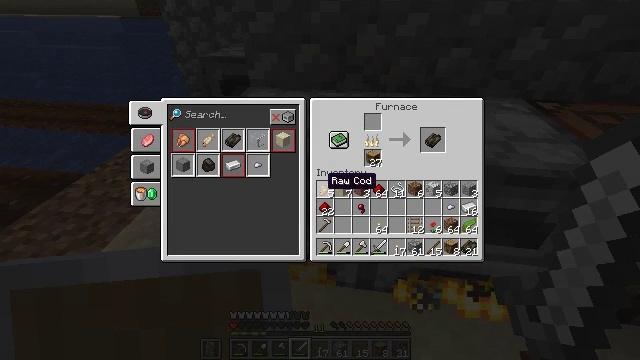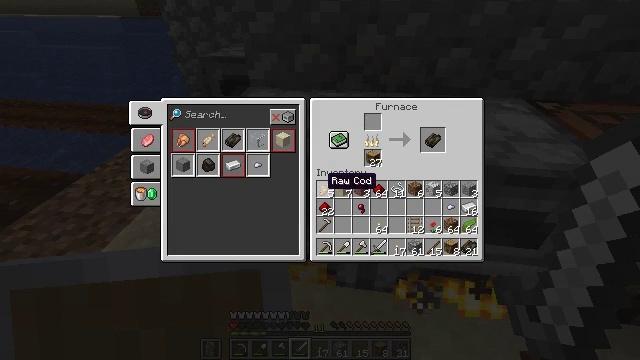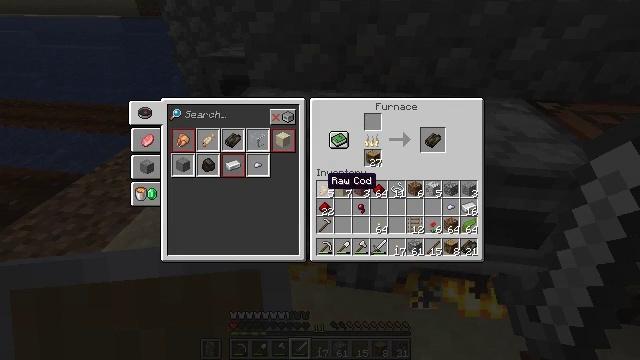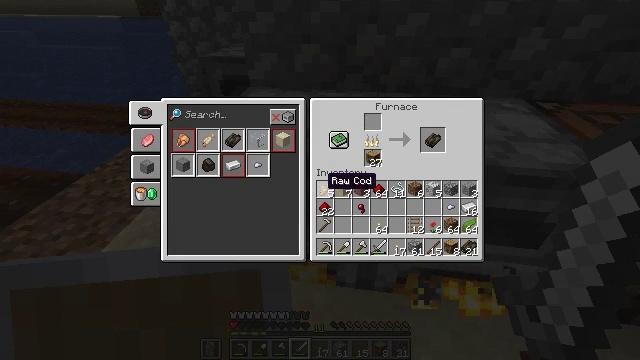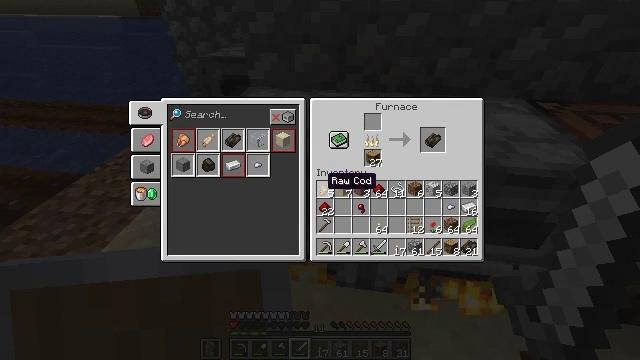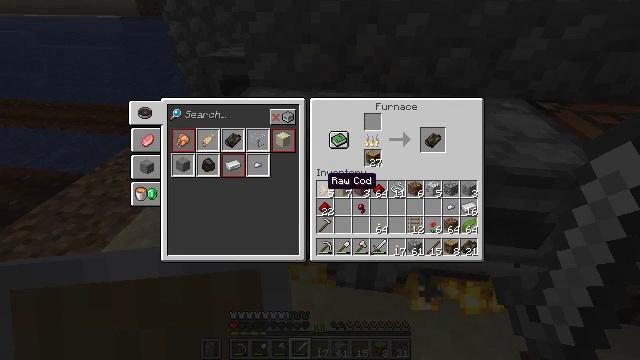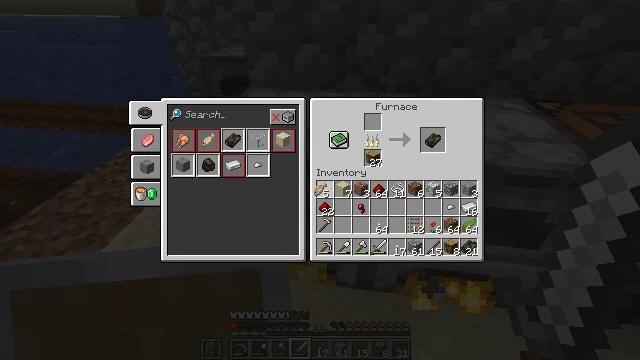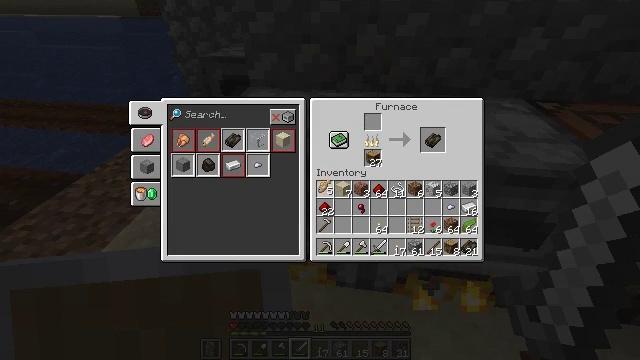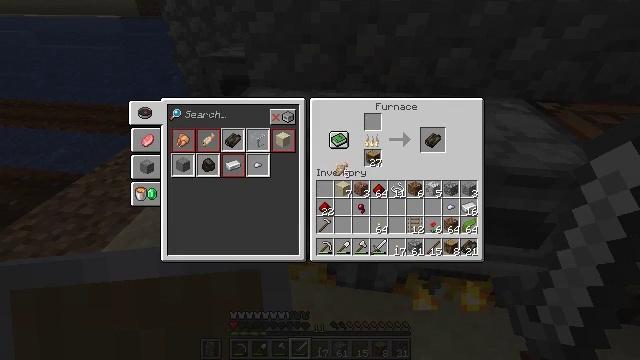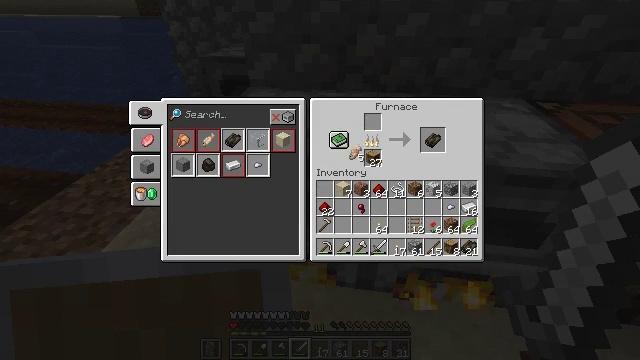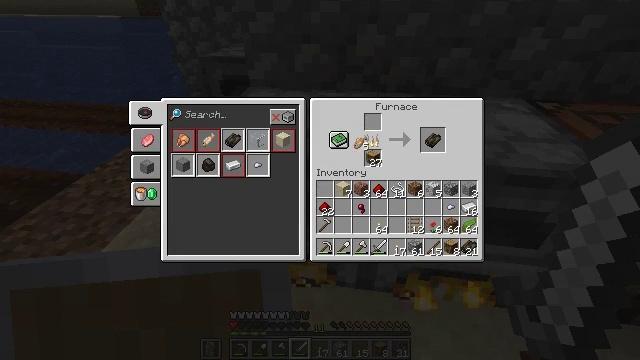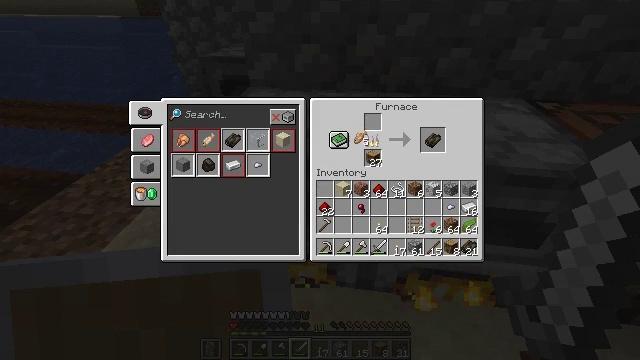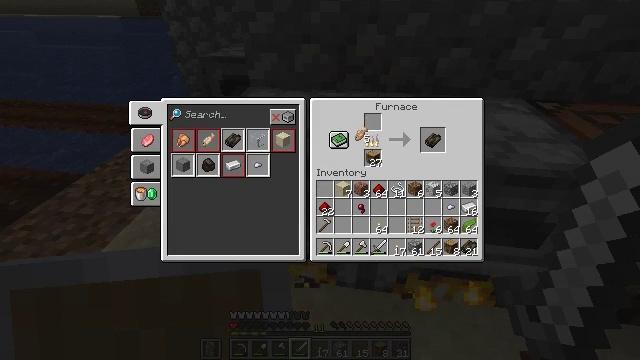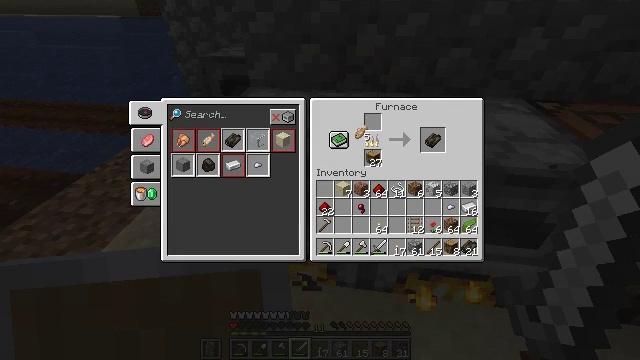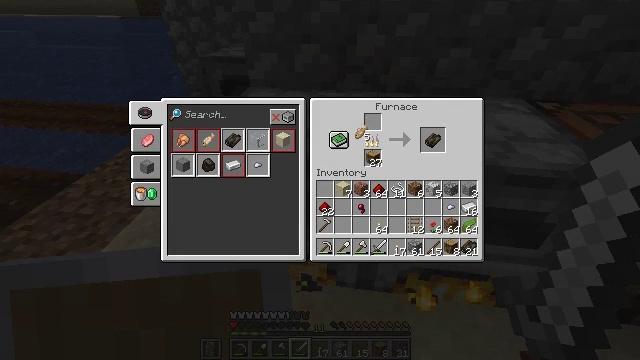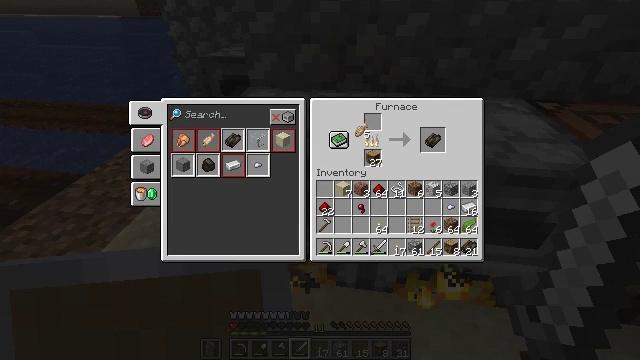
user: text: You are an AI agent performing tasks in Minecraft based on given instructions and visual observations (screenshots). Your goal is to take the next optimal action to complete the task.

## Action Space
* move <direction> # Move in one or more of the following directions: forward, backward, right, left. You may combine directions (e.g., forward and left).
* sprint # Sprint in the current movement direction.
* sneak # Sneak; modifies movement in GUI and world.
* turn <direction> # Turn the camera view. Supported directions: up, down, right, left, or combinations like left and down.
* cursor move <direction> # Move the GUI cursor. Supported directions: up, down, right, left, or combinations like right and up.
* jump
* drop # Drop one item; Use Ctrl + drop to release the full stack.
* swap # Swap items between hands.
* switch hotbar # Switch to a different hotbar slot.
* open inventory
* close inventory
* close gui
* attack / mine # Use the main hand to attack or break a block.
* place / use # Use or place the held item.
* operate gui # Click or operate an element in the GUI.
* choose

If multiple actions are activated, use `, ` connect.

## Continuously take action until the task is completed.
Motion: motion action
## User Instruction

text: Transform kelp into dried kelp using a furnace.
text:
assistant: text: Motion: no_op
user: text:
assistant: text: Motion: no_op
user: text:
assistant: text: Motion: no_op
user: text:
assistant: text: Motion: no_op
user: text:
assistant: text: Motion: no_op
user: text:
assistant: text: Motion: operate gui
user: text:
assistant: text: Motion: operate gui
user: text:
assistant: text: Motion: cursor move right and up, operate gui
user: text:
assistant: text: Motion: cursor move right and up, operate gui
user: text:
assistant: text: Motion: cursor move up, operate gui
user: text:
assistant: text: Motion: operate gui
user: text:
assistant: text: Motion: operate gui
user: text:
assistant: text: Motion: operate gui
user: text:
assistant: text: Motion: operate gui
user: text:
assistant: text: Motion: operate gui
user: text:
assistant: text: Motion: no_op
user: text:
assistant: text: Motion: no_op
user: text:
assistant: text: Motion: no_op
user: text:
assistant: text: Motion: no_op
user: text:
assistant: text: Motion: operate gui
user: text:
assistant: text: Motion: operate gui
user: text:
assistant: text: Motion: operate gui
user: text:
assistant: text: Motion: no_op
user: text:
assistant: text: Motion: no_op
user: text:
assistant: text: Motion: cursor move right
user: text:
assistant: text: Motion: cursor move right
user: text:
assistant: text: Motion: cursor move right
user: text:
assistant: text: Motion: no_op
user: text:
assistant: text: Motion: no_op
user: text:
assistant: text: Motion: no_op